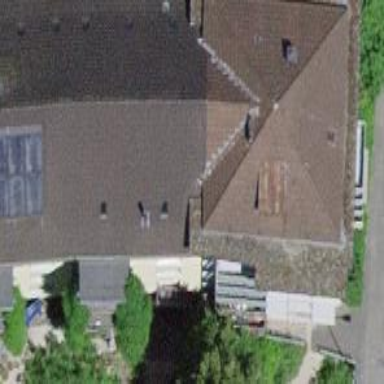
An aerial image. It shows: The building has roof tiles with pyramidal shape.